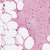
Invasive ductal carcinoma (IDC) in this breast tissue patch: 0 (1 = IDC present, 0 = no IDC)